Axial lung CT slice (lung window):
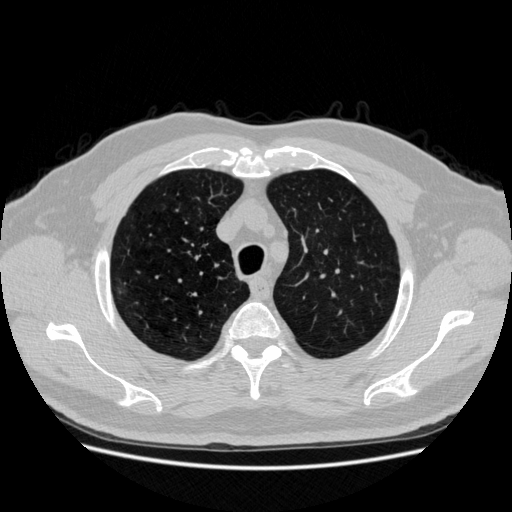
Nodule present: no